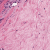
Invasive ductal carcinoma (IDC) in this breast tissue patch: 0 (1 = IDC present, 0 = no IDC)